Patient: sex F, age 68
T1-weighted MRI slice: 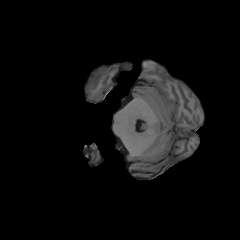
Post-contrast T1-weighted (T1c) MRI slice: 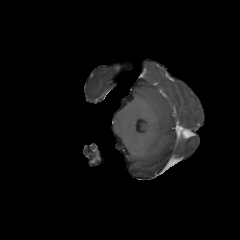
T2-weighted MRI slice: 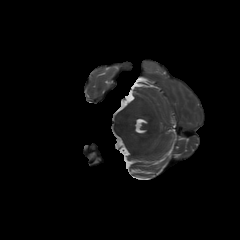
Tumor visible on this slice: no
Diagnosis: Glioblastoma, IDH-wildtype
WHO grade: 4